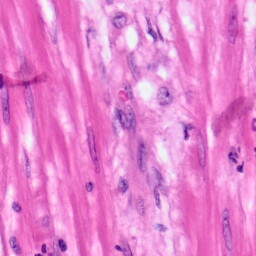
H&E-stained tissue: Pancreatic